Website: bh-photo
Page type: customer-info-address
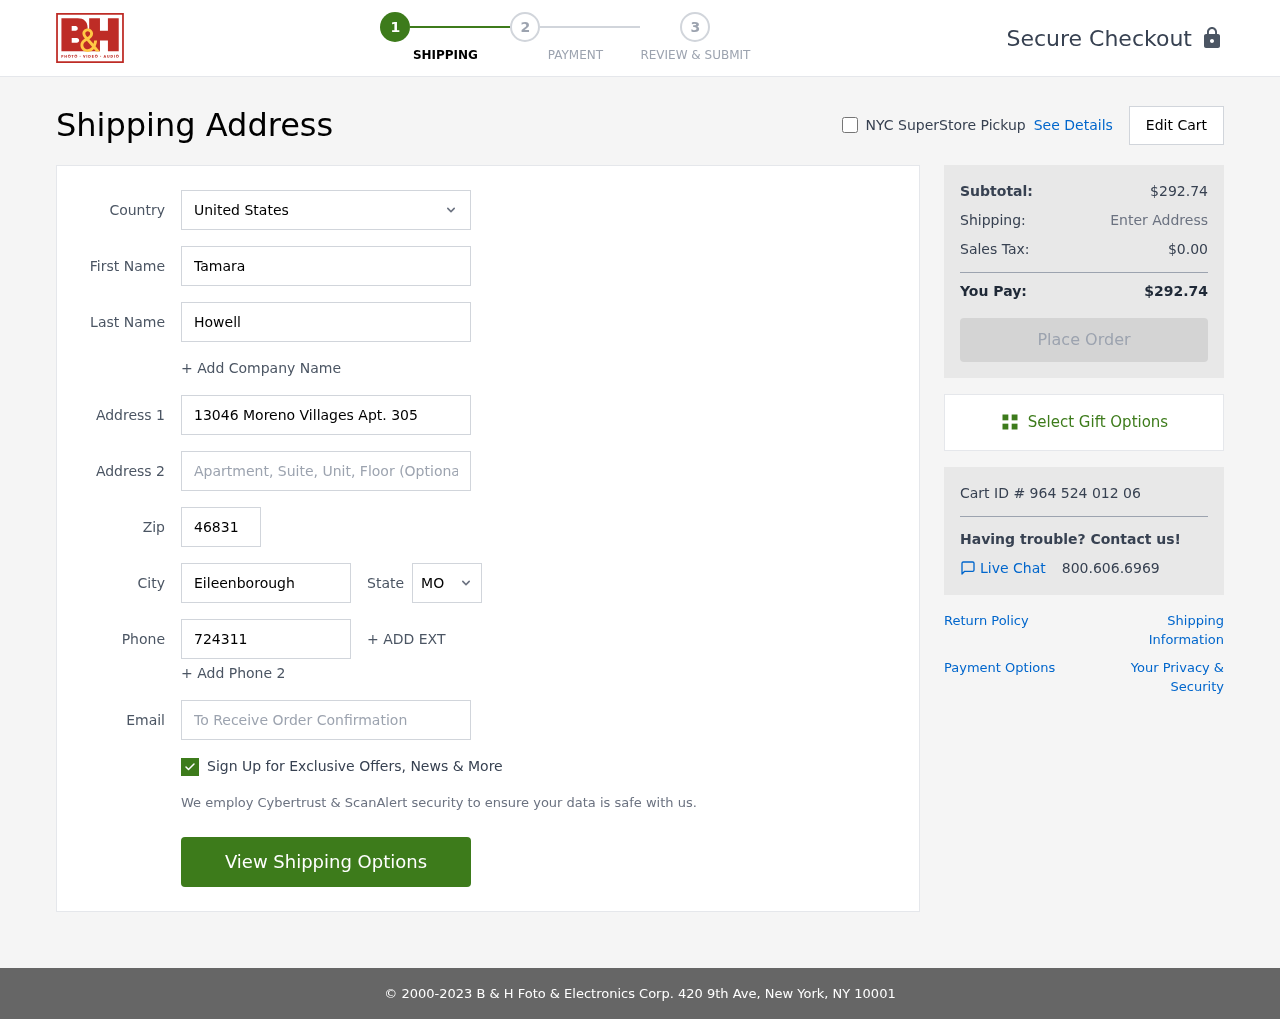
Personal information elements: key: PII_CITY
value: Eileenborough
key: PII_COUNTRY
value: United States
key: PII_EMAIL
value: tamara.howell@hotmail.com
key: PII_FIRSTNAME
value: Tamara
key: PII_LASTNAME
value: Howell
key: PII_PHONE
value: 7243110546
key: PII_POSTCODE
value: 46831
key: PII_STATE_ABBR
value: MO
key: PII_STREET
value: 13046 Moreno Villages Apt. 305
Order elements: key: ORDER_SUBTOTAL
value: $292.74
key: ORDER_TAX
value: $0.00
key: ORDER_TOTAL
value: $292.74
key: ORDER_ID
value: Cart ID # 964 524 012 06